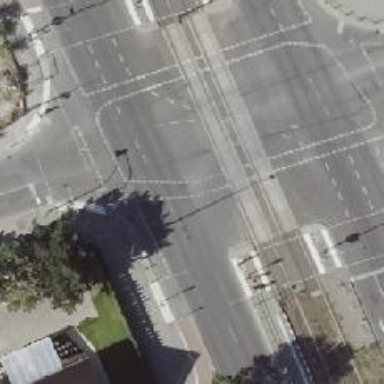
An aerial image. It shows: Cycleway with asphalt surface. There is crossing with traffic signals for cyclists.